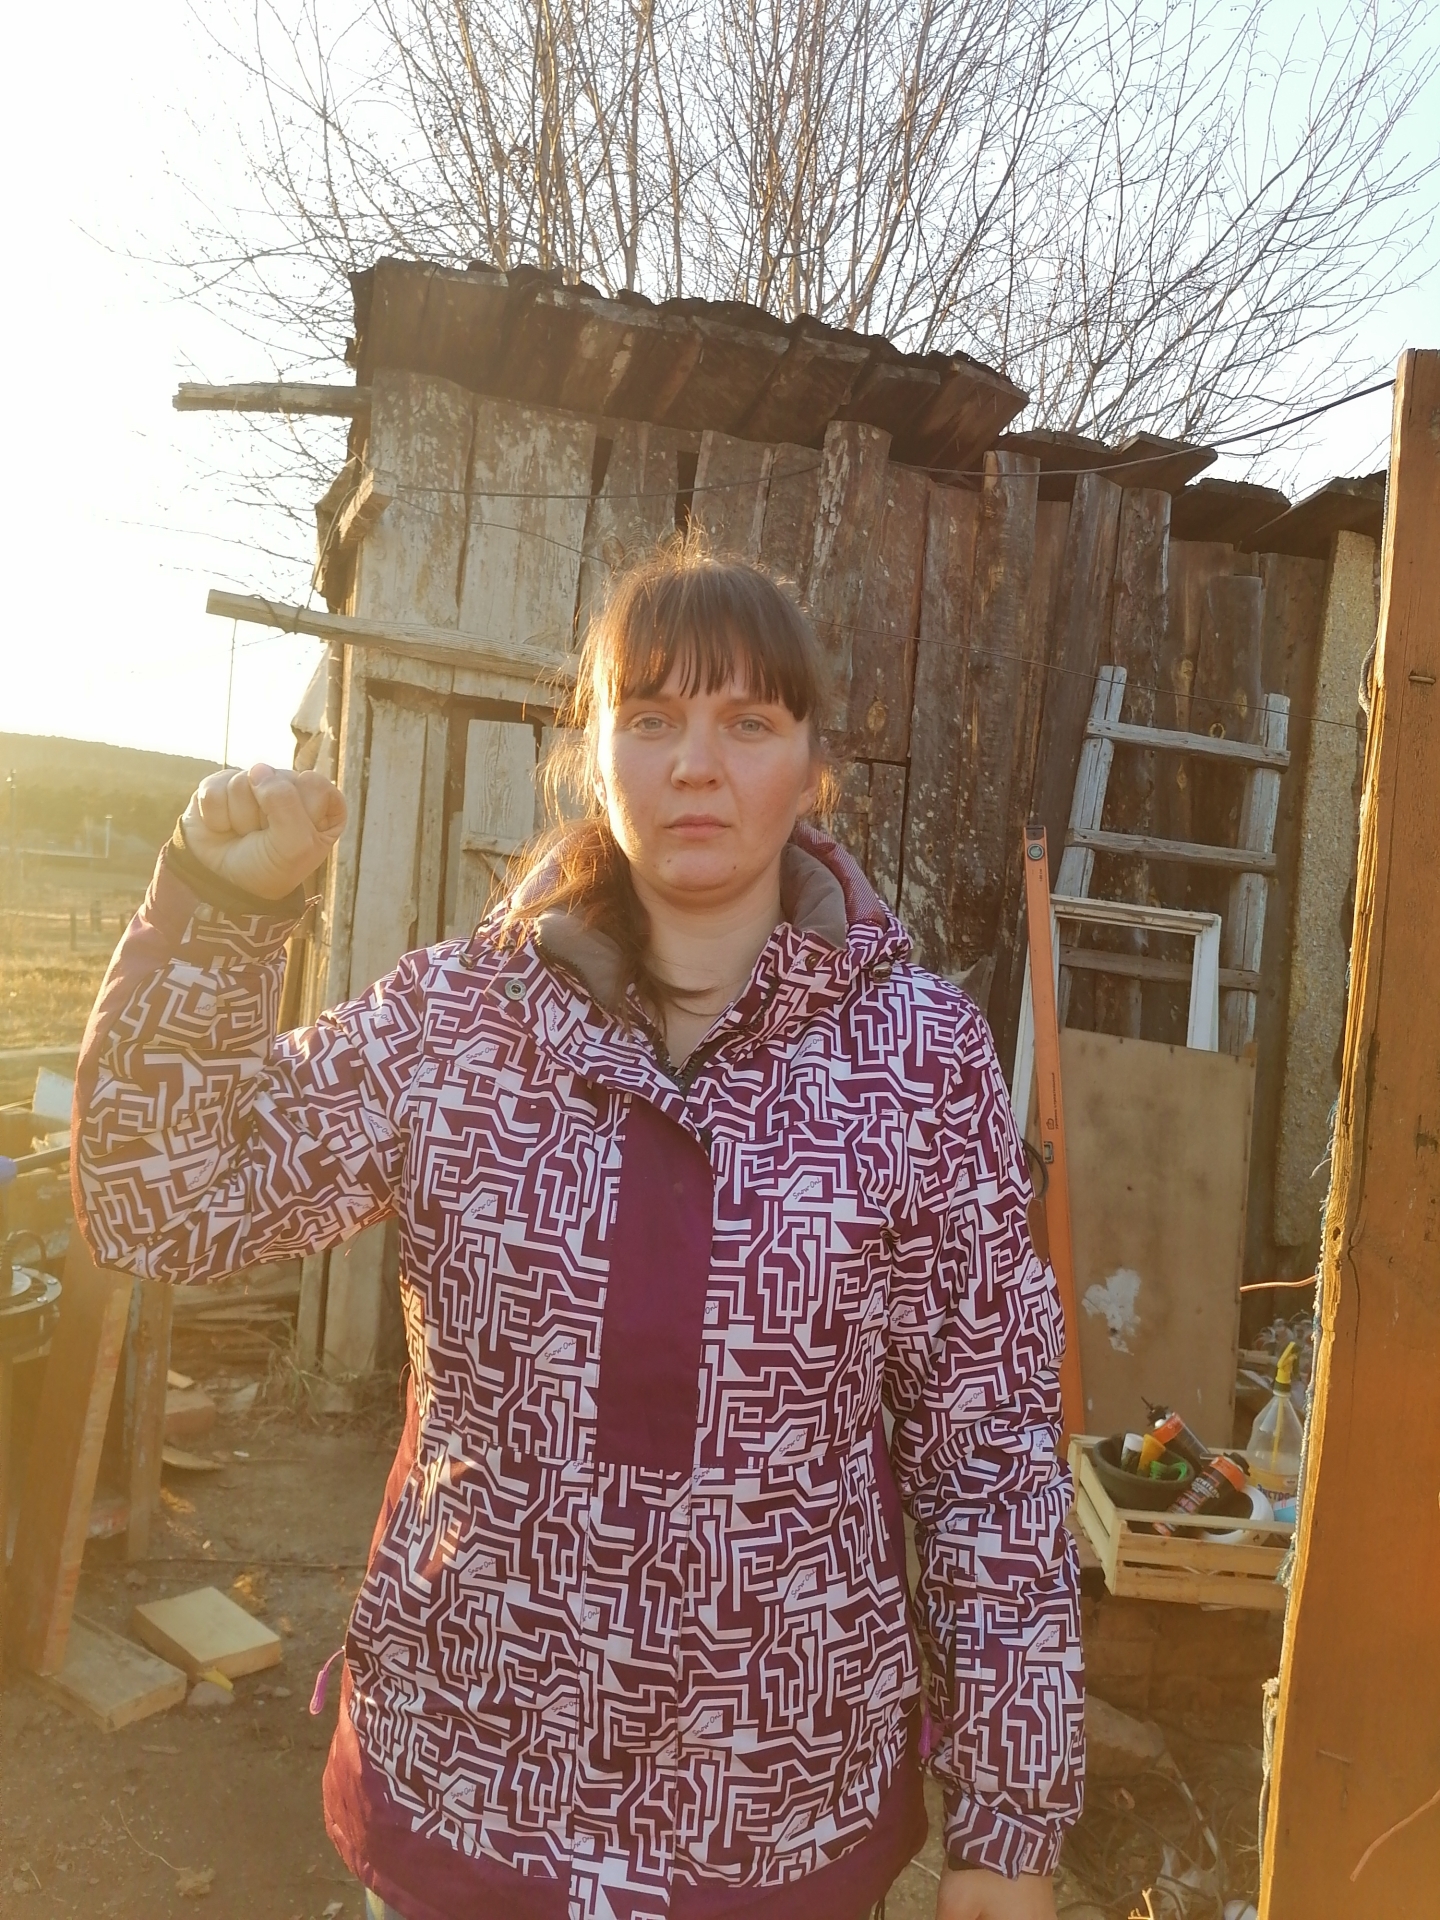
Label: clear